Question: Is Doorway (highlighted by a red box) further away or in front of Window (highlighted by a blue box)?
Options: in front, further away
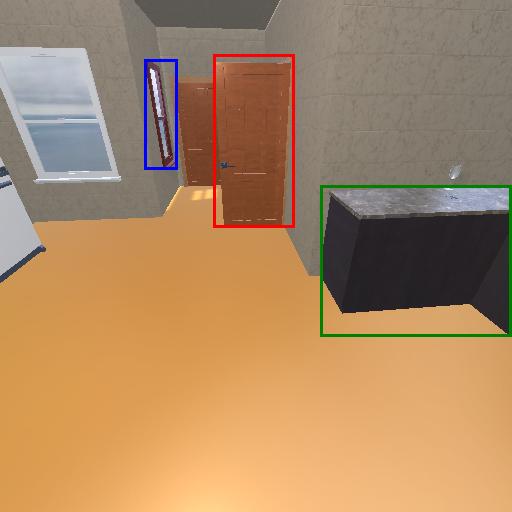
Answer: in front